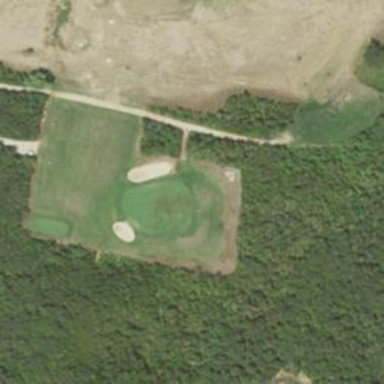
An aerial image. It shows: Golf fairway surrounded by grass.